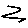
Label: zigzag